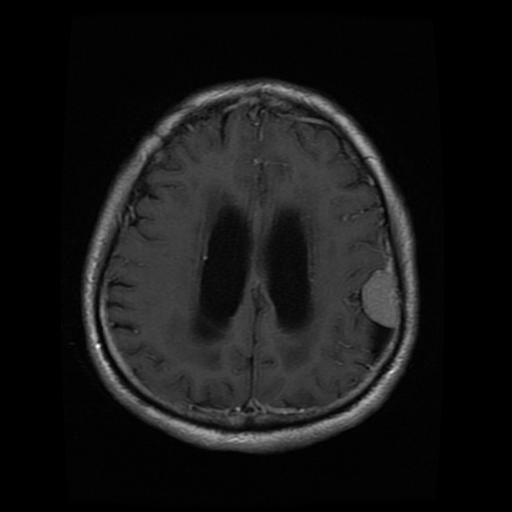
Label: meningioma